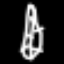
Label: leaf